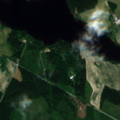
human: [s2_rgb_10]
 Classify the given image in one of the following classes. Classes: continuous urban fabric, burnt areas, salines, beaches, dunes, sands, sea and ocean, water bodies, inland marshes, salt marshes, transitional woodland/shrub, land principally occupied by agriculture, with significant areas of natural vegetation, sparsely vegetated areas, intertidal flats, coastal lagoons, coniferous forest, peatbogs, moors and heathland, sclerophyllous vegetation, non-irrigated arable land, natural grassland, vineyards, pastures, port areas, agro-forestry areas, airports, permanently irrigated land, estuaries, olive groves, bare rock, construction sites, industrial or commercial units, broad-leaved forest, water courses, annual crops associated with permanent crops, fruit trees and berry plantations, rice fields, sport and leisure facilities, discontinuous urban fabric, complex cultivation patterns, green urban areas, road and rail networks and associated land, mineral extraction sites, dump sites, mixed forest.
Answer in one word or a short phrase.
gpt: land principally occupied by agriculture, with significant areas of natural vegetation, mixed forest, transitional woodland/shrub, water bodies